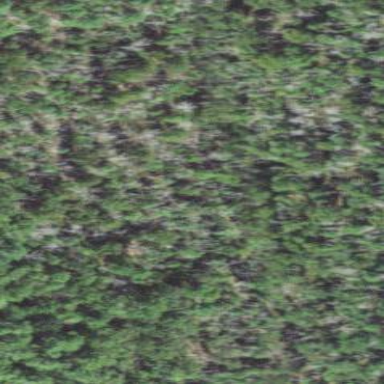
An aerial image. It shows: Broadleaved woodland area.